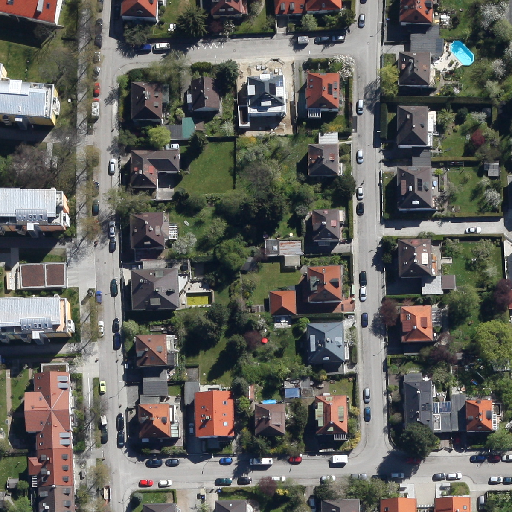
Referring expression: car in the parking area